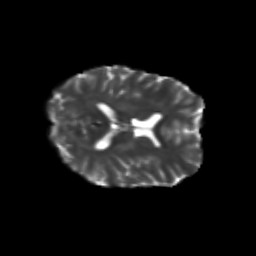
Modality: T2w
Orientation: axial
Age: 25
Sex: female
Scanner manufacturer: siemens
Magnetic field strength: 3 T
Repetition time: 3.5 s
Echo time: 0.113 s